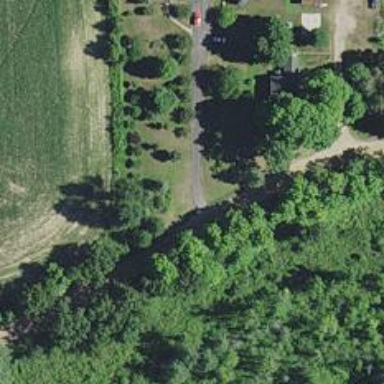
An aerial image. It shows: Driveway leading to service road.